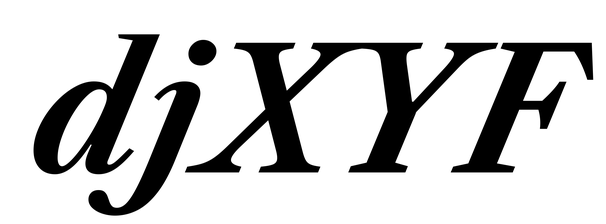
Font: LibreCaslonText-Italic_Bold_Italic